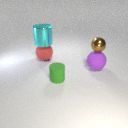
small brown metal sphere above large purple rubber sphere